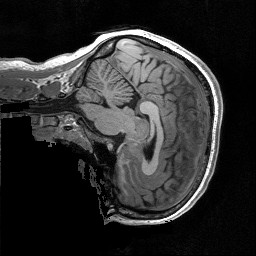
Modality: T1w
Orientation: sagittal